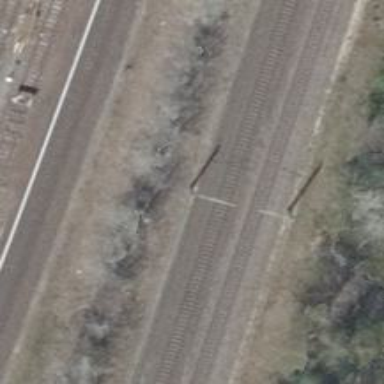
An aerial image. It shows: Railway milestone with catenary mast.